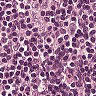
Metastatic tissue present: no